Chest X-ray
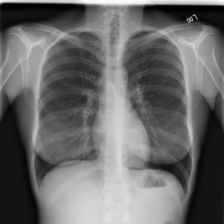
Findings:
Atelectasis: negative
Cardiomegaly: negative
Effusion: negative
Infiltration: negative
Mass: negative
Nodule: negative
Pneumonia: negative
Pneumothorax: negative
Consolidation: negative
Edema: negative
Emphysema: negative
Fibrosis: negative
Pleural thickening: negative
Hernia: negative